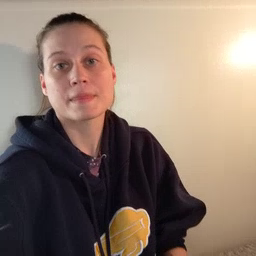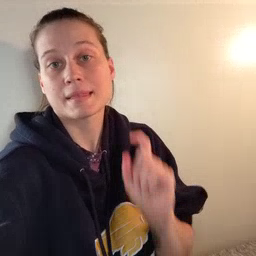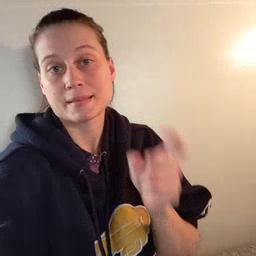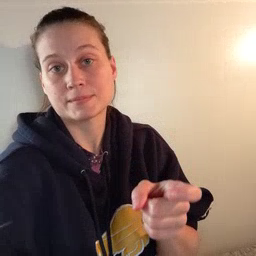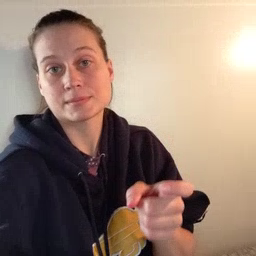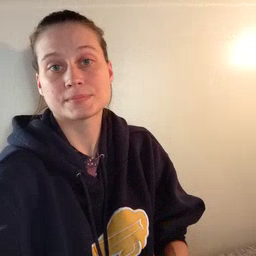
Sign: gift